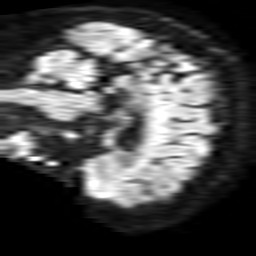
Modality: TRACE
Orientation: sagittal
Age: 51
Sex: male
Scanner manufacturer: philips
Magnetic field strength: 1.5 T
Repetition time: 3.531 s
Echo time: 0.06922 s